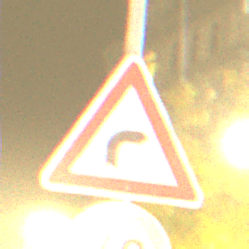
Verkehrszeichen: KurveRechts
Zusatzzeichen unten: Geschwindigkeit40
Umgebung: Outdoor, Urban
Tageszeit: Night
Wetter: Clear
Licht: Artificial
Jahreszeit: NotSpecified
Kontrast: HighContrast